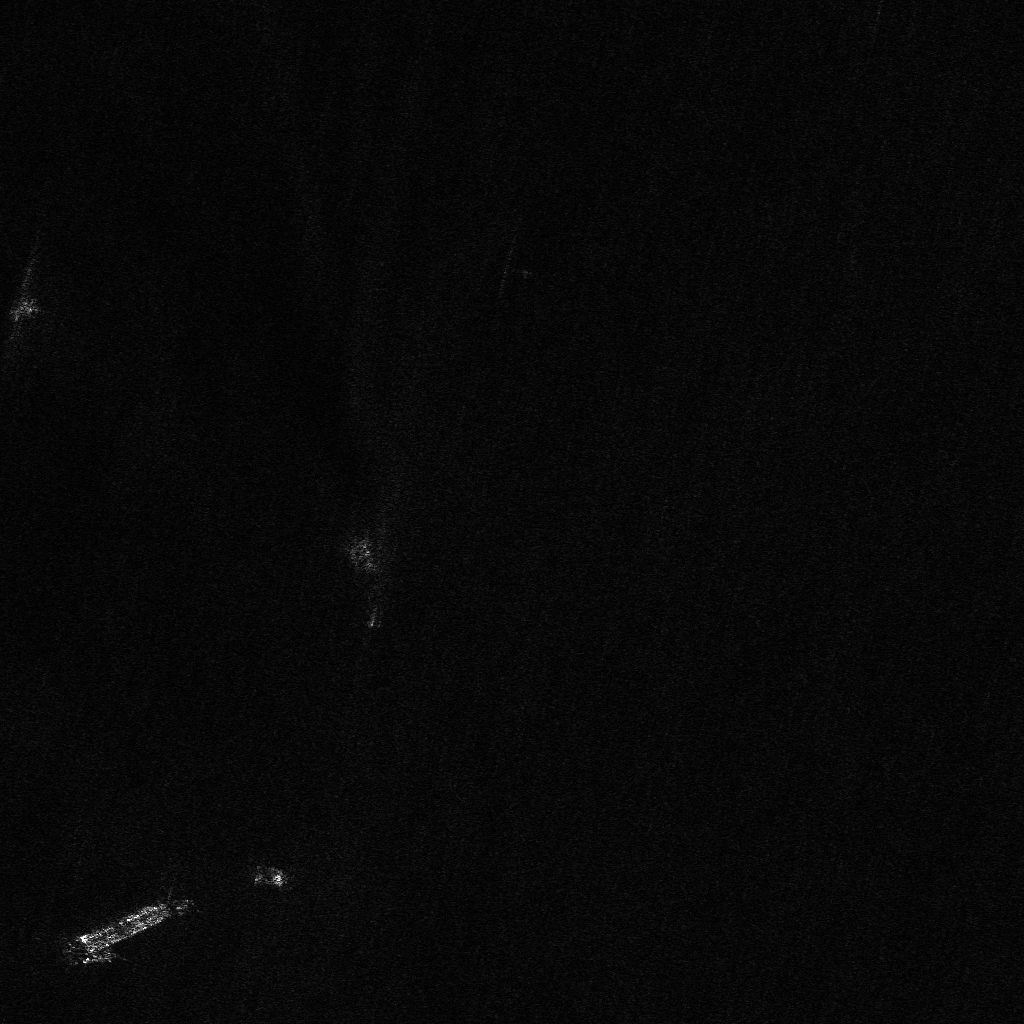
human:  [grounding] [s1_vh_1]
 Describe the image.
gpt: In the satellite image, there is  <ref>1 medium cell-container </ref> <box>[[11, 83, 14, 96, 67]]</box> located at bottom left,  <ref>1 medium container </ref> <box>[[1, 27, 4, 31, 14]]</box> located at top left,  <ref>1 medium container </ref> <box>[[24, 84, 28, 87, 21]]</box> located at bottom left,  <ref>1 large container </ref> <box>[[33, 53, 37, 56, 90]]</box> located at center,  <ref>1 medium container </ref> <box>[[34, 58, 37, 61, 90]]</box> located at center.